Question: I am getting the following error:

I am not sure why.
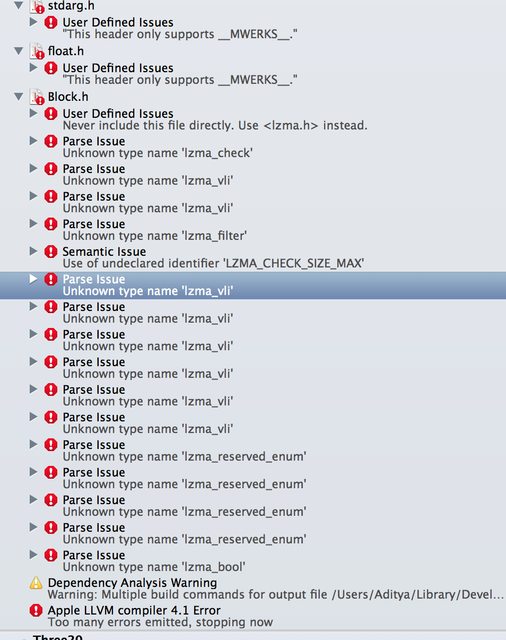
Answer: It looks like you have an old MetroWerks CodeWarrior (that's what the '__MWEKRS__' macro signifies) include directory in your search path. Did you import this project from an old CodeWarrior project ? Or did you inadvertently add an inappropriate directory somehow ? Look at the build commands being generated, in particular at what '-I' directives are being emitted.